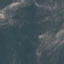
Land use / land cover: HerbaceousVegetation